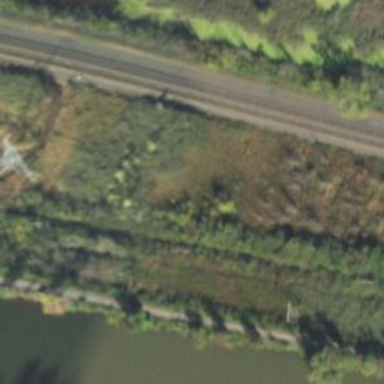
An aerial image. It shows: Abandoned railway.